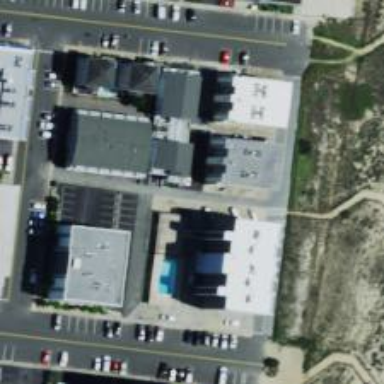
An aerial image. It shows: Asphalt alley designated as service road.